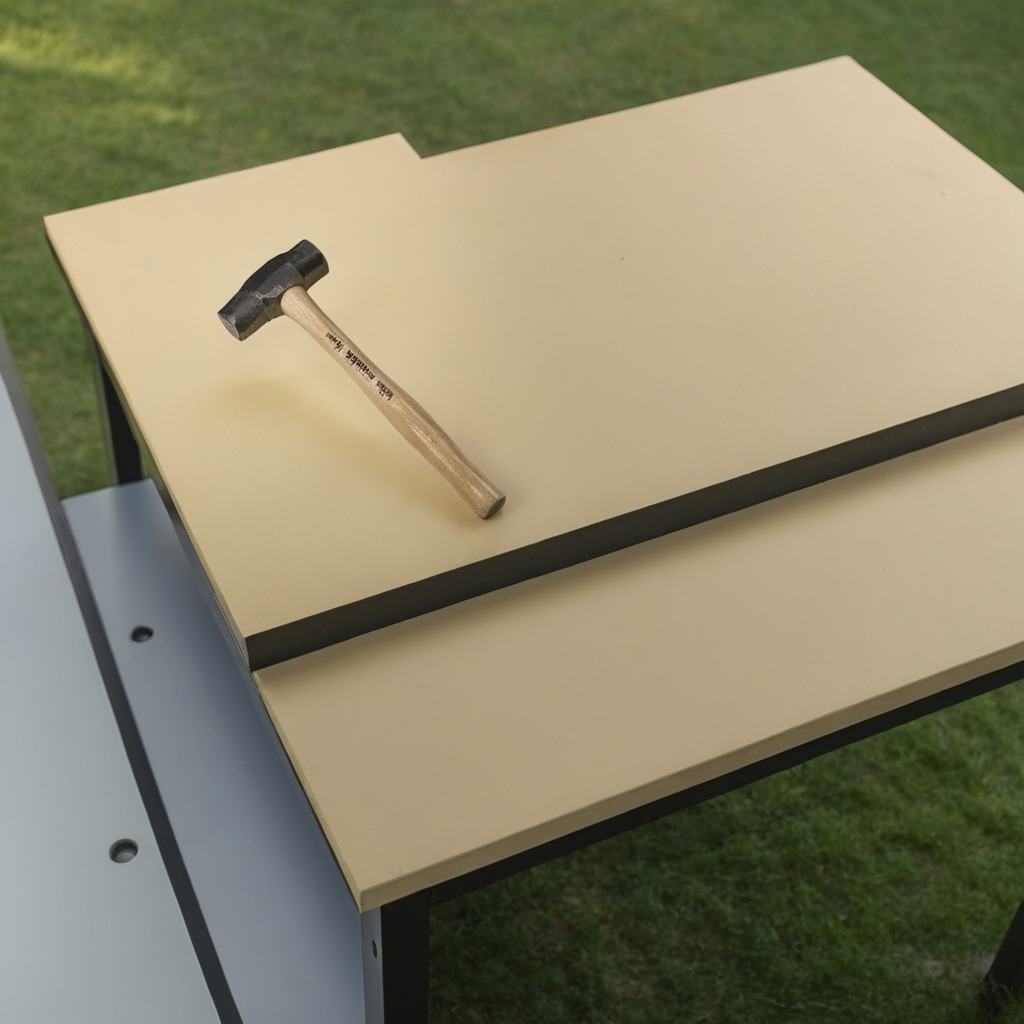
A hammer is lying on a table in a temporary outdoor tool station.